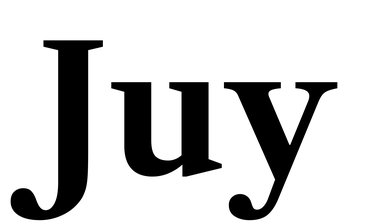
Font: LibreCaslonText_Bold